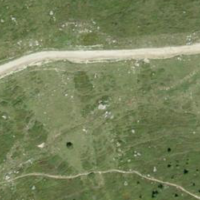
EUNIS habitat code: 26
Species observed at this site:
Calluna vulgaris
Rana temporaria